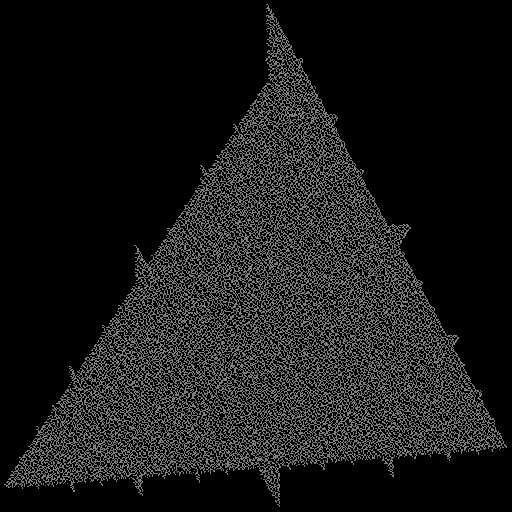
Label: a1